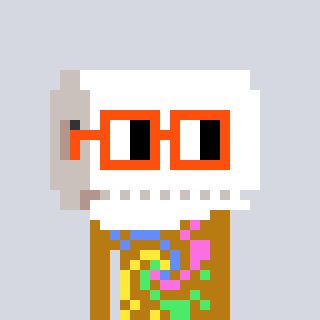
a pixel art character with square orange glasses, a toiletpaper-full-shaped head and a gold-colored body on a cool background